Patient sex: M
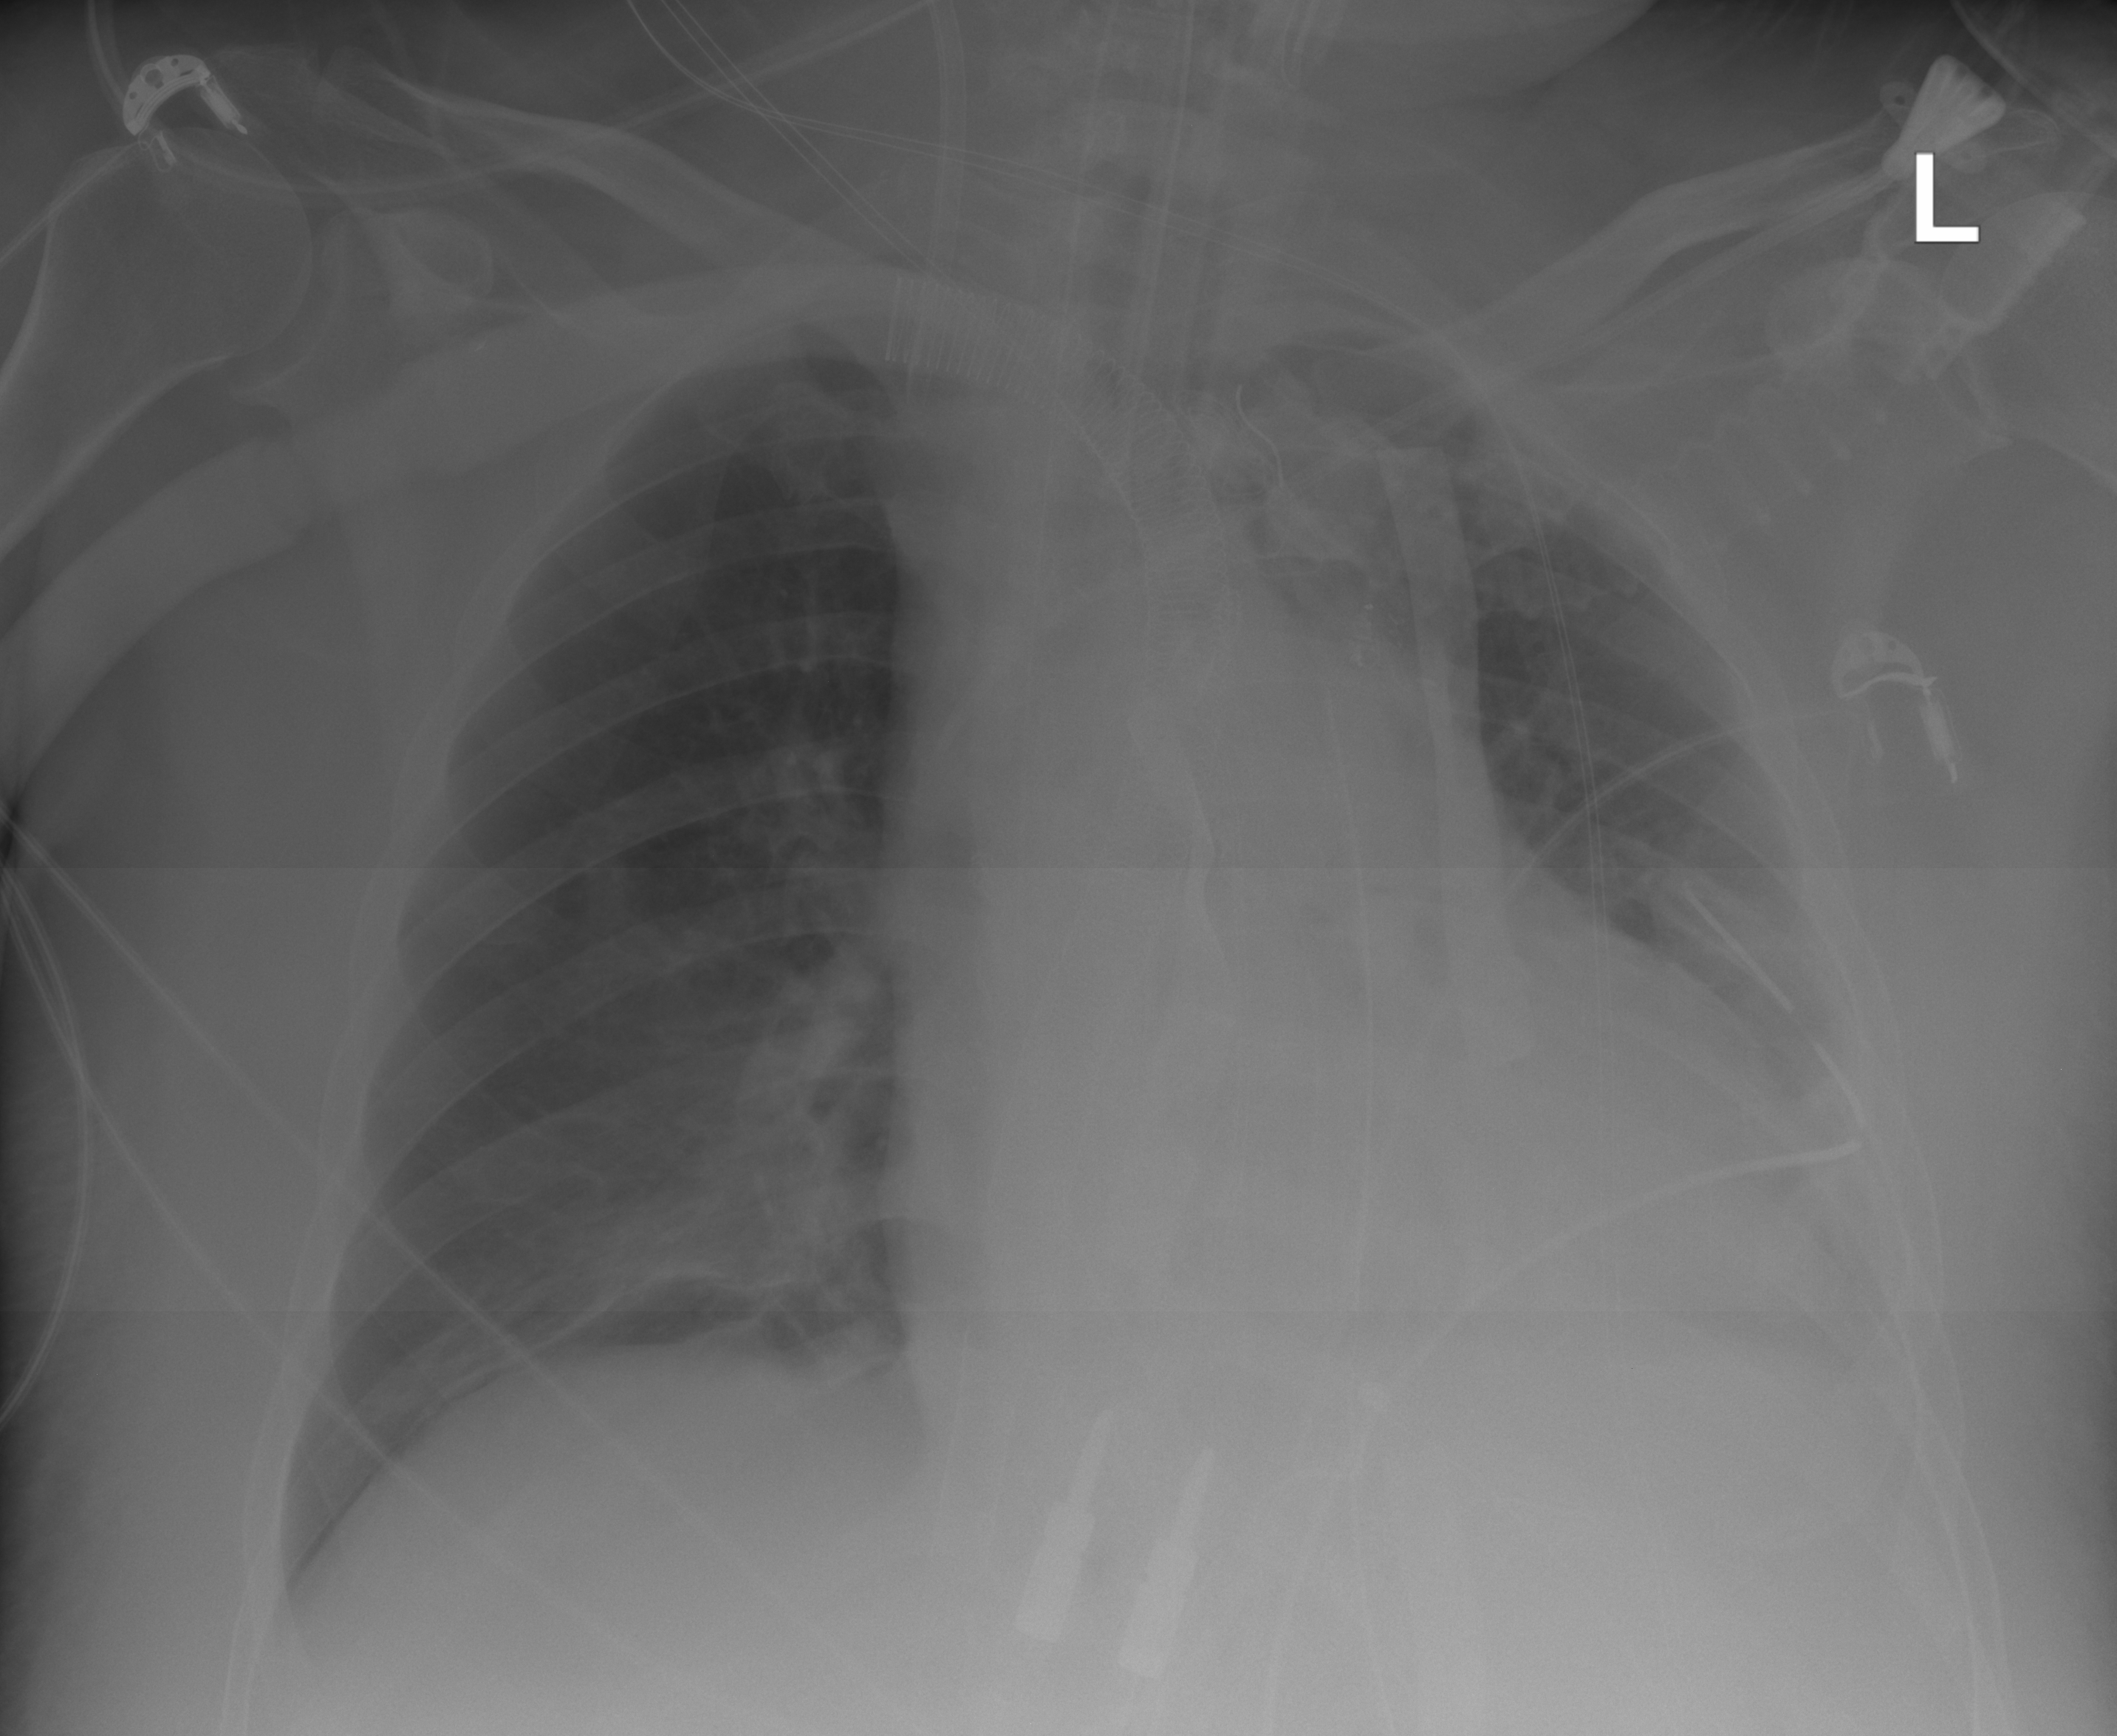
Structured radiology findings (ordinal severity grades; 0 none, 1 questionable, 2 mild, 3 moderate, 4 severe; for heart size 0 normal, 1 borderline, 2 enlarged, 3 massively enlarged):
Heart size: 2
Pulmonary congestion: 1
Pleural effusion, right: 0
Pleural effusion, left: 2
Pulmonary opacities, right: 0
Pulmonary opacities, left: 0
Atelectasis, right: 2
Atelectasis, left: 2